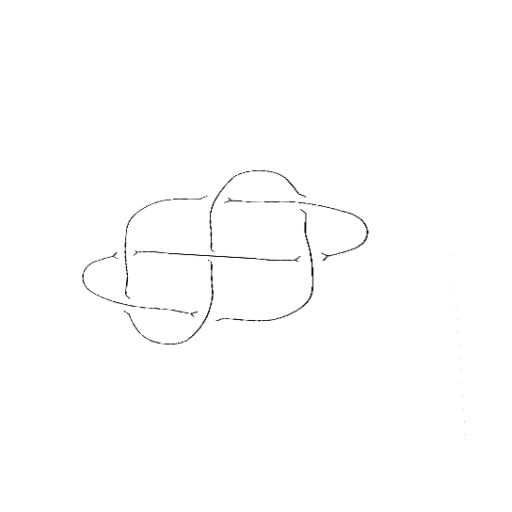
Crossing number: 7